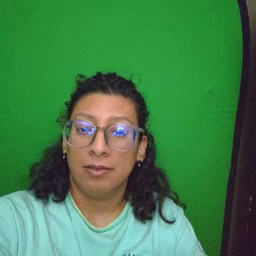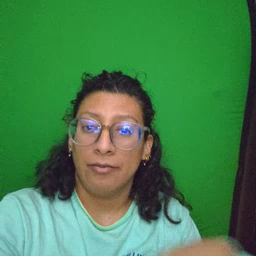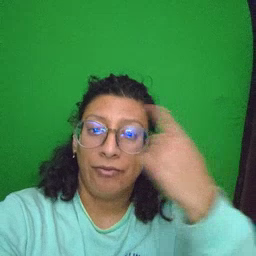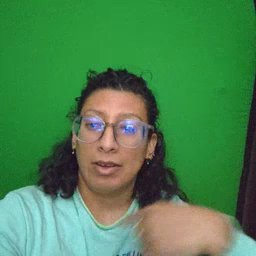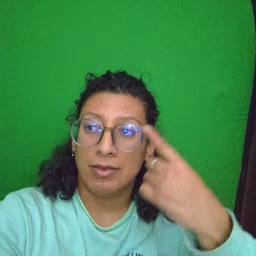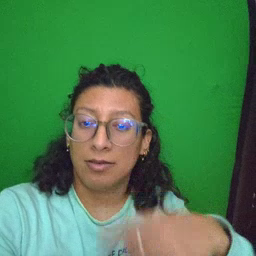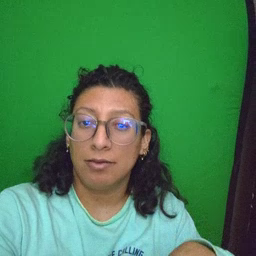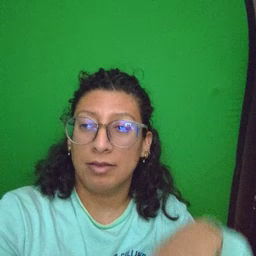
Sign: face